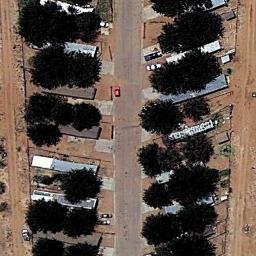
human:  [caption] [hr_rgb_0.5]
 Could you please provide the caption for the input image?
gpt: Many trees are in the mobile home park .

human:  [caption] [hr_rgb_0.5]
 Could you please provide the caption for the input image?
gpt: There are three rows of mobile homes .

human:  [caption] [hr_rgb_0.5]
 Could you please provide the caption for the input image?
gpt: The mobile home park has some mobile homes arranged in lines and some trees are among these mobile homes .

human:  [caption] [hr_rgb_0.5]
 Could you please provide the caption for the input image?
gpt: The mobile home park is on the bare land next to some trees .

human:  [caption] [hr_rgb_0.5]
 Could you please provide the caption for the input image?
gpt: There are some buildings and trees with brown bare land around in the mobile home park .